Question: I would like to make all children divs fill the entire height of the parent div.

I would prefer to do that without a fixed height, just adjust to the height of the greatest child div if the only option is to use JS I will set a fixed height.
I created the <URL> to illustrate the problem.
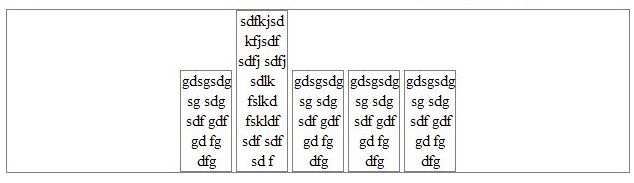
Answer: take a look at the 'display: table' property. You can simulate table-behaviour in css, including dynamic elements that all have the same height. BTW, yes it's the good way of using tables, not the bad way.
<URL>